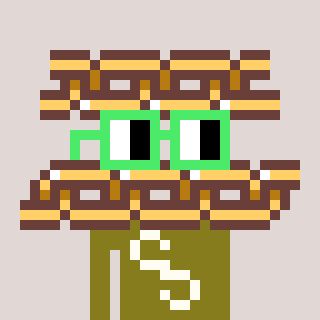
a pixel art character with square light green glasses, a chain-shaped head and a gunk-colored body on a warm background